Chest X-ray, PA view. Patient: 56 years old, sex M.
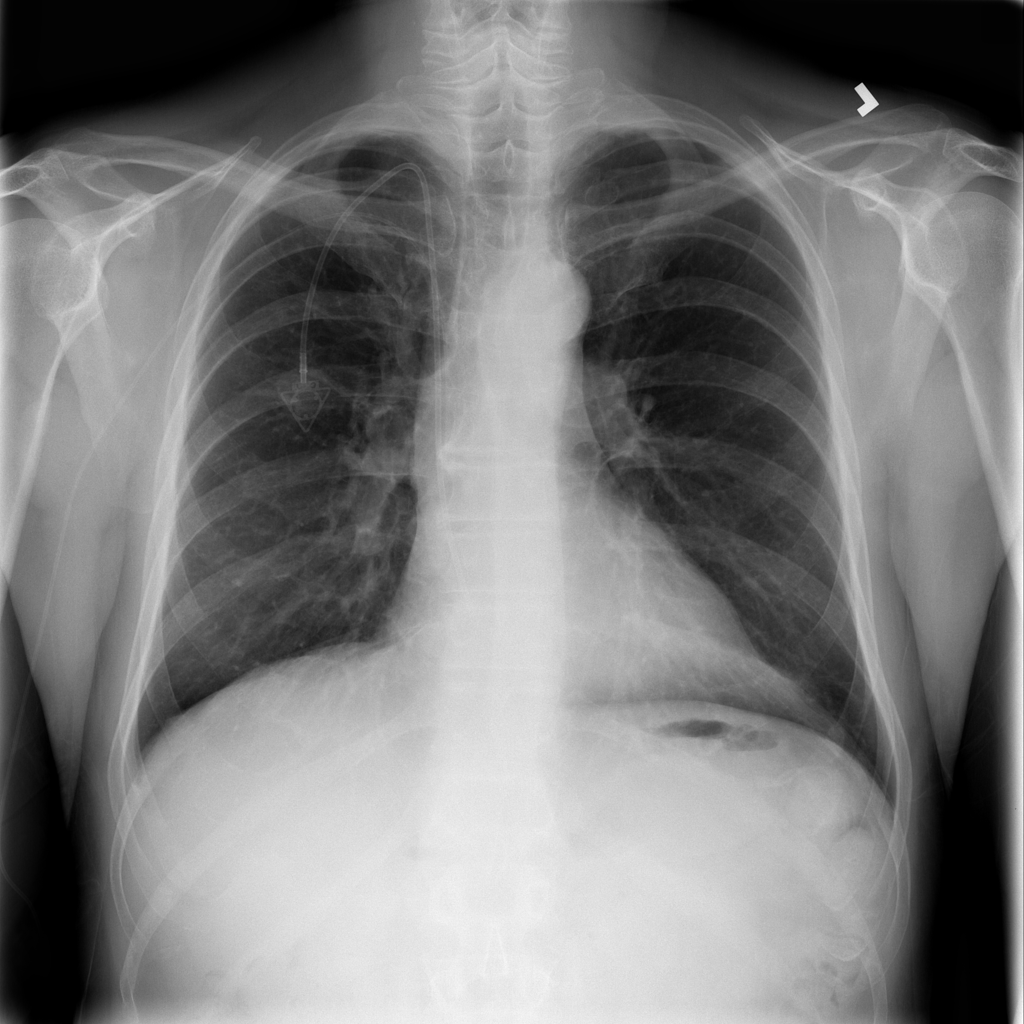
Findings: No Finding